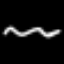
Label: squiggle